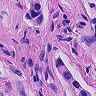
Metastatic tissue present: yes